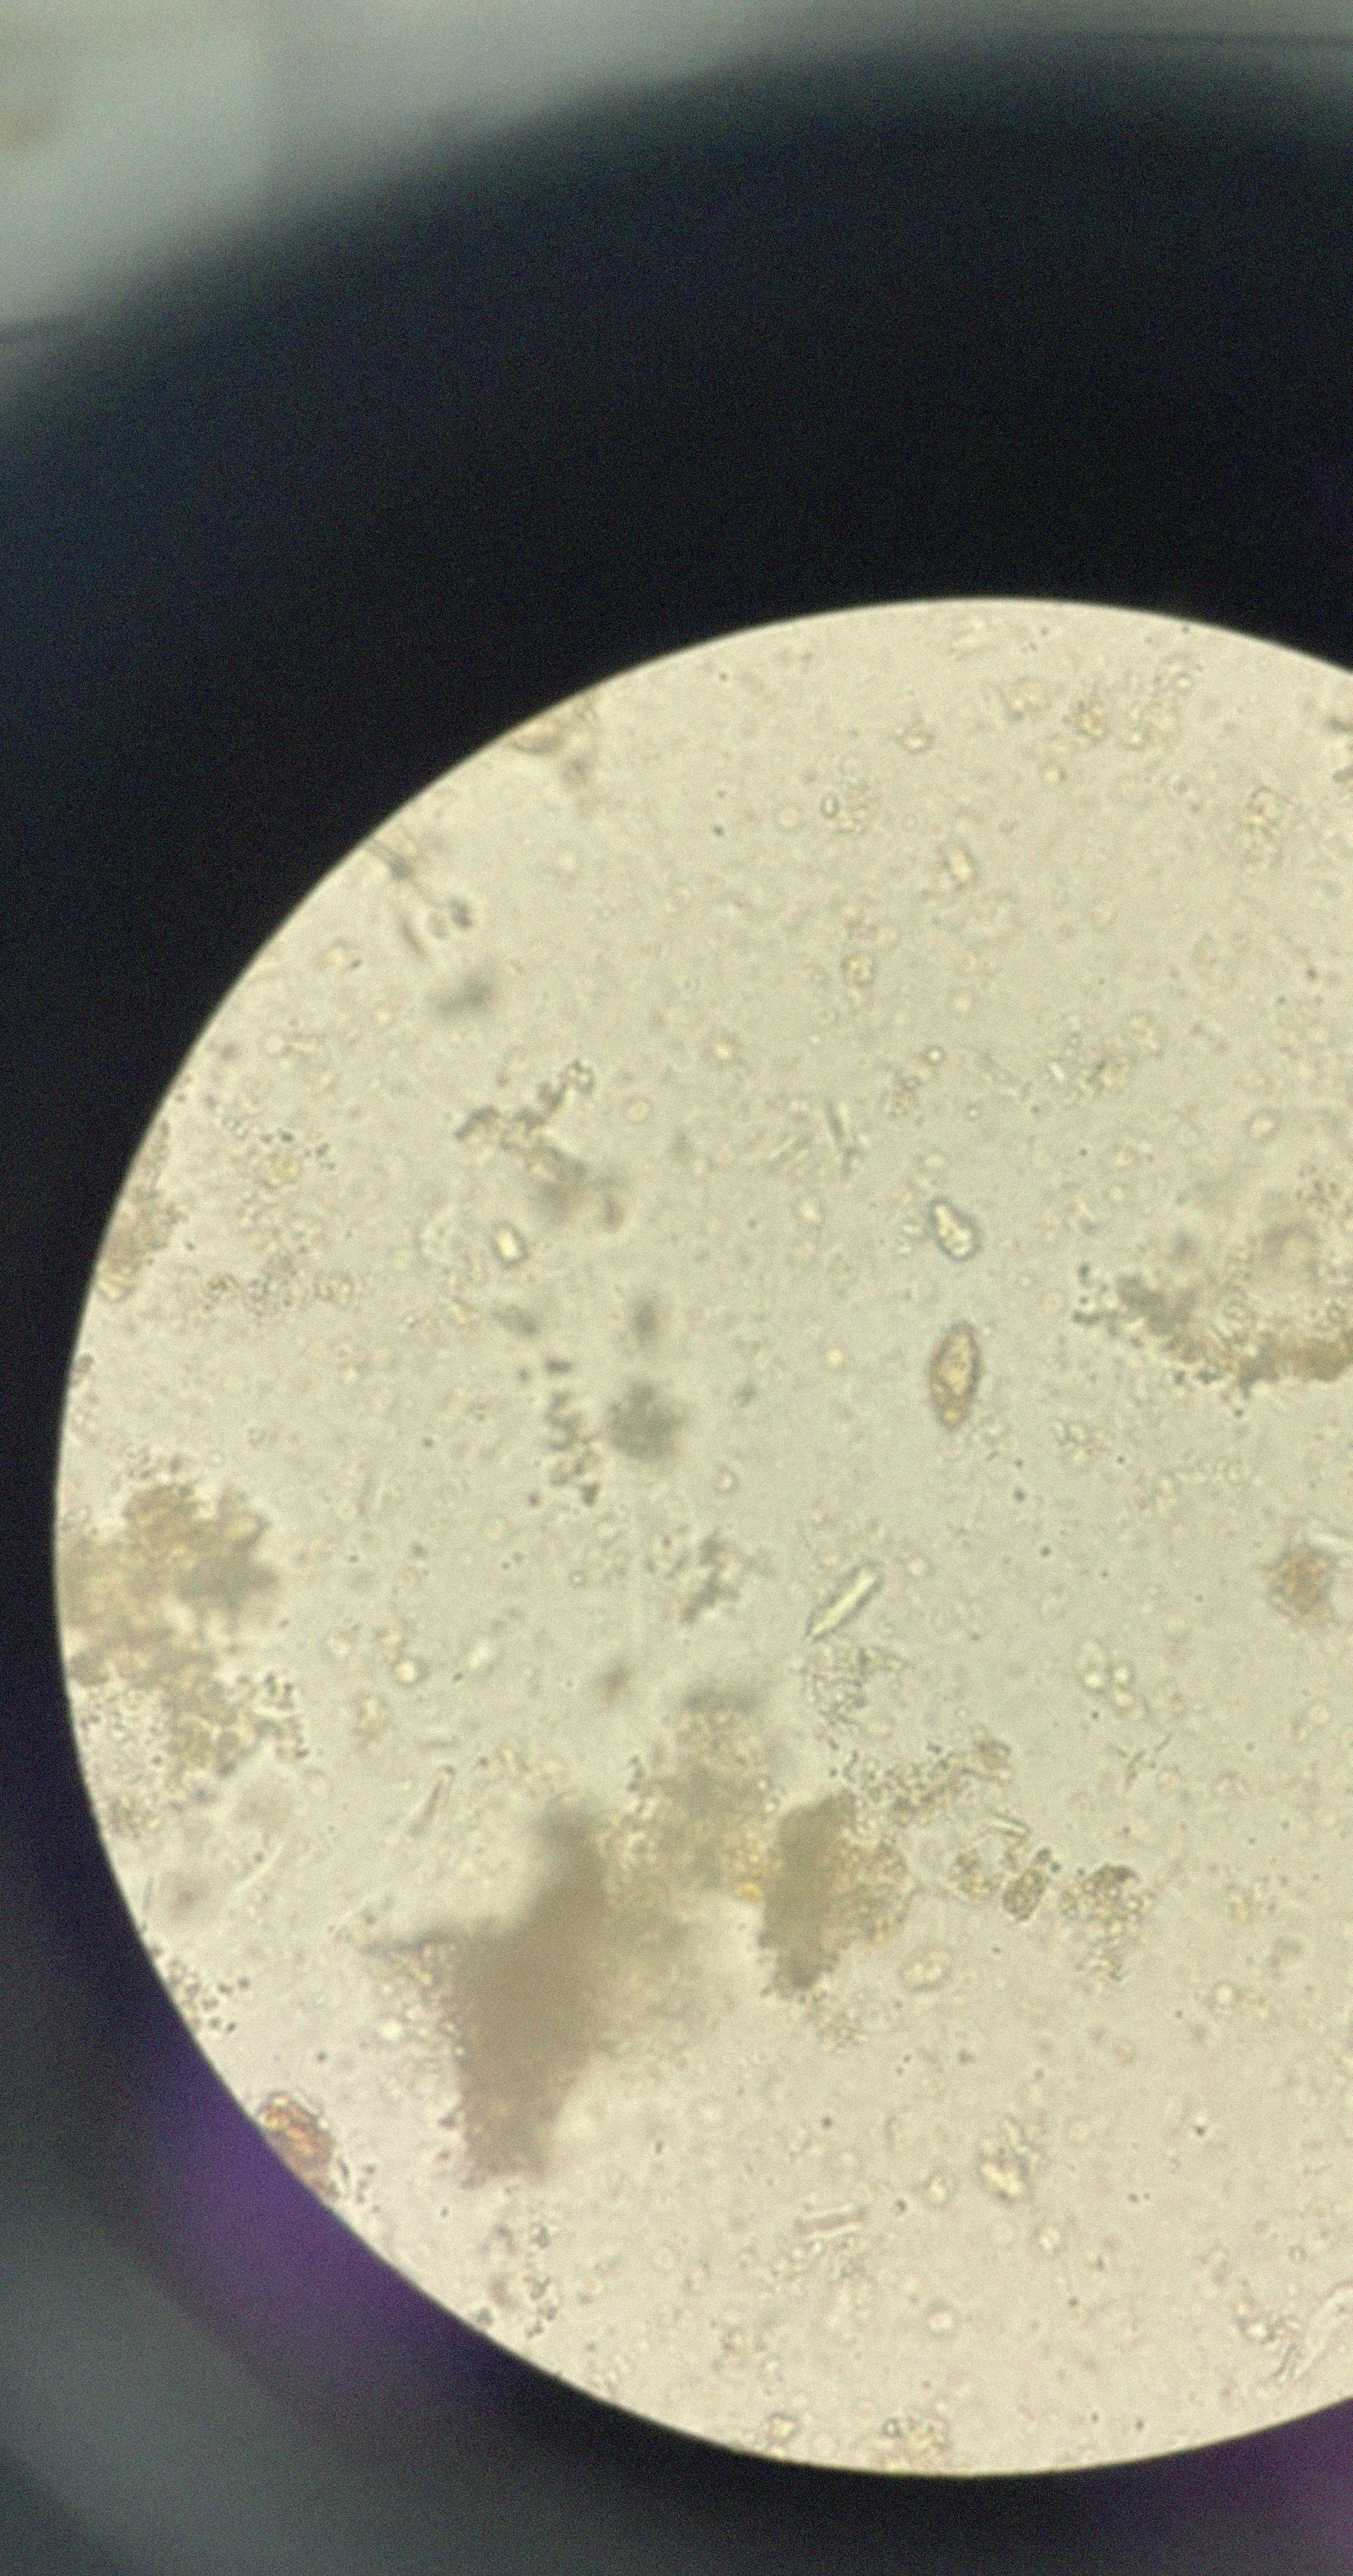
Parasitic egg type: Opisthorchis viverrine